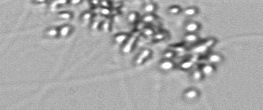
Label: Chaetoceros_didymus_TAG_external_flagellate